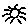
Label: sun